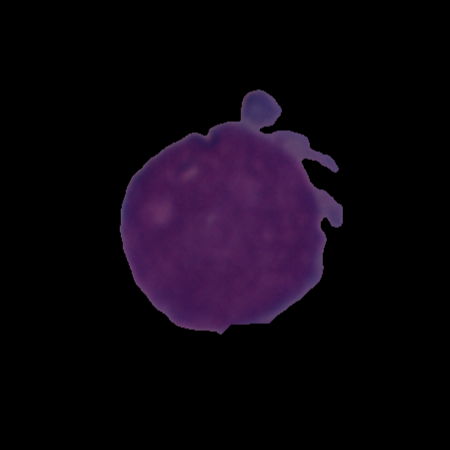
Label: cancer